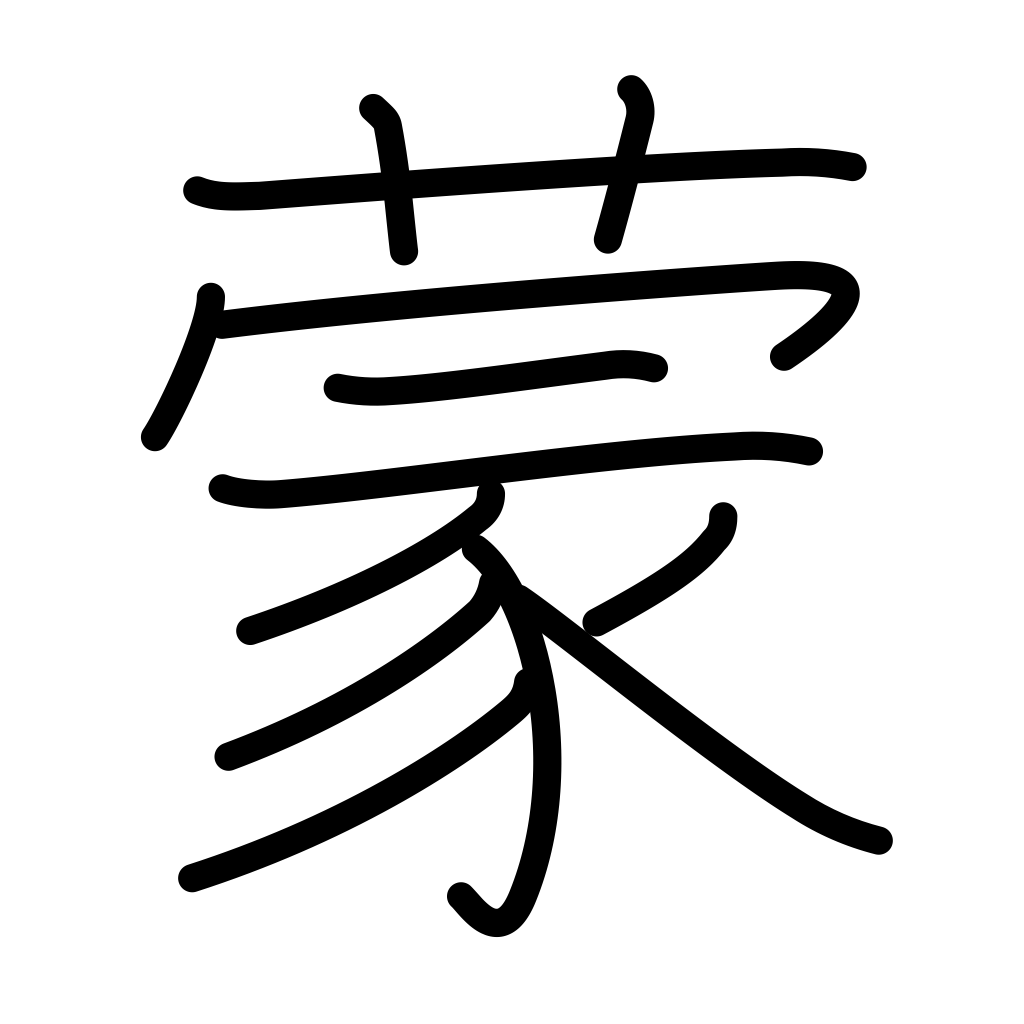
Meaning: ignorance, darkness, get, receive, be subjected to, sustain, Mongolia